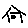
Label: house